Field crop: tomato
Growth stage: 1
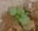
Species: solanum